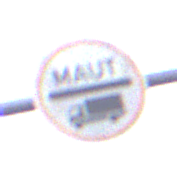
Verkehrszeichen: Mautpflicht
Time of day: MorningAfternoon
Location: Outdoor (Urban)
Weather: PartlyCloudy
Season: NotSpecified
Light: Natural